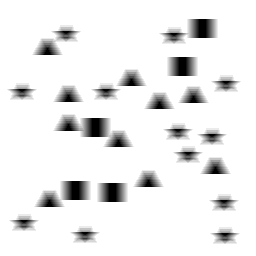
Squares: 5
Triangles: 10
Stars: 12
Total shapes: 27